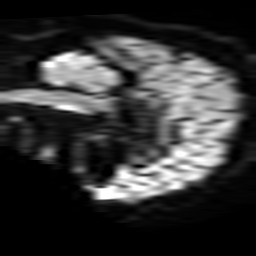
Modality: TRACE
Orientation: sagittal
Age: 37
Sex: male
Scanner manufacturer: philips
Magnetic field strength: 3 T
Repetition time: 3.08 s
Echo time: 0.076 s